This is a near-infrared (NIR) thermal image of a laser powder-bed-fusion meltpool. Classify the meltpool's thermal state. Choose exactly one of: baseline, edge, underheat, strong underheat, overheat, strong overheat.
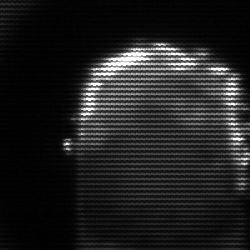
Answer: baseline